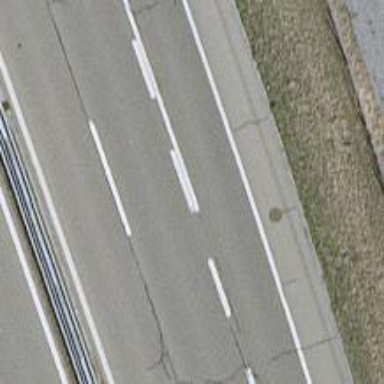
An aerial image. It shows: Asphalt motorway.